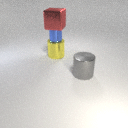
large yellow metal cylinder to the left of large gray metal cylinder